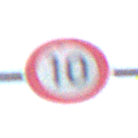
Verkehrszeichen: Geschwindigkeit10
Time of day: SunriseSunset
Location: Outdoor (Nature)
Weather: PartlyCloudy
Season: NotSpecified
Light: Natural